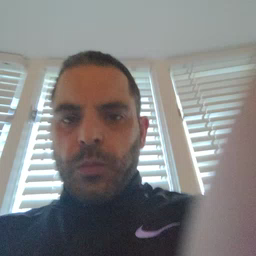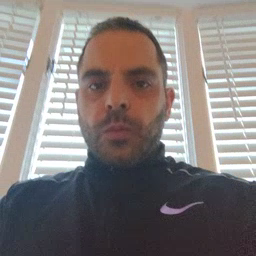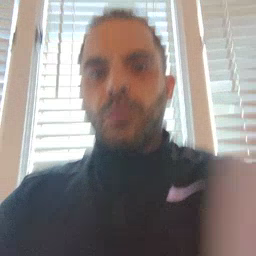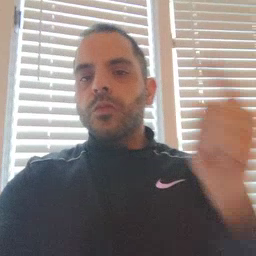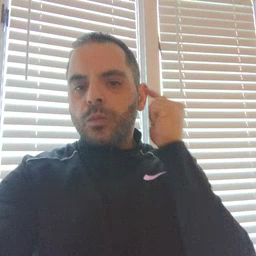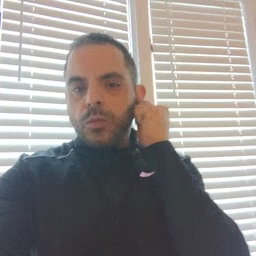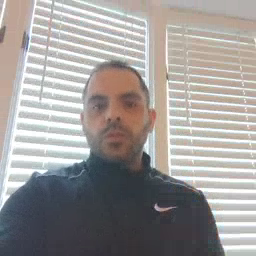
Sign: ear